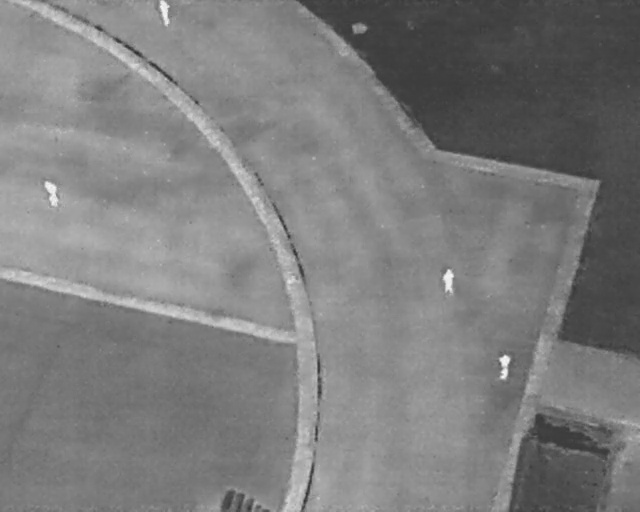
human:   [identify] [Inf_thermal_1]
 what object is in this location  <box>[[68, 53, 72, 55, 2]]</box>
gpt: <ref>1 medium person at the right</ref>

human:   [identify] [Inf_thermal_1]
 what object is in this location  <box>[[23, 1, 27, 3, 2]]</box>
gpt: <ref>1 large person at the top left</ref>

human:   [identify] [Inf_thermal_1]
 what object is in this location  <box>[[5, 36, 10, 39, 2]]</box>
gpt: <ref>1 large person at the left</ref>